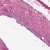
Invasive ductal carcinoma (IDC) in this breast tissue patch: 0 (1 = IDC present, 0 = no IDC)